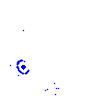
Particle: pion